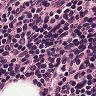
Metastatic tissue present: no